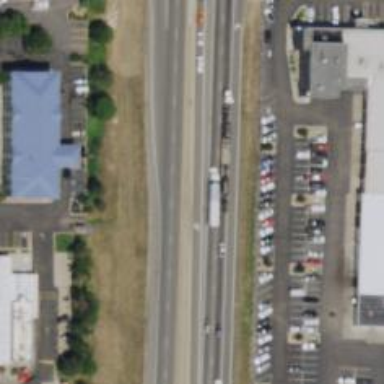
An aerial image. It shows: Expressway with asphalt surface classified as trunk highway.